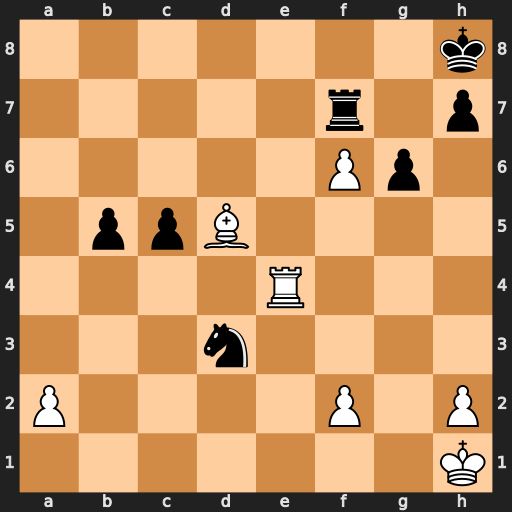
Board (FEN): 7k/5r1p/5Pp1/1ppB4/4R3/3n4/P4P1P/7K
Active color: w
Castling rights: -
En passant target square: -
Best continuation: Re8+ Rf8 Rxf8#